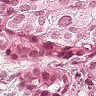
Metastatic tissue present: yes